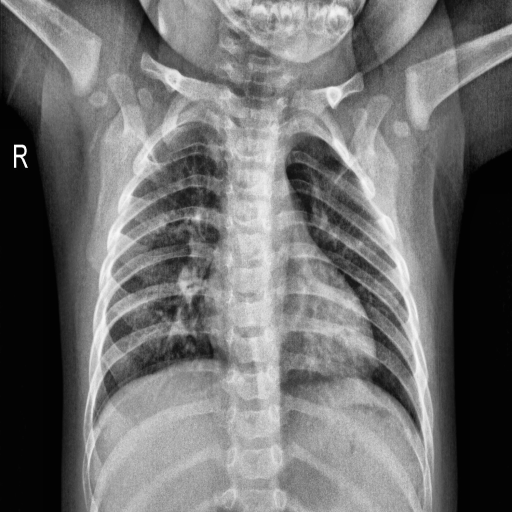
Finding: NORMAL